Question: I'm using <URL> to display charts.
I need to display the numbers within the bar, it works. Unfortunately I've no idea how to style the numbers and cannot find anything in the Docs or via Google.
I'd like to use something like (apparently not possible):
'''
bars: {
numbers: {
numberFormatter: function(v, bar) {
return '<div class="pimp-my-number-class">'+ v +'</div>';
}
}
}
'''

Does anyone have an idea, how to fix this problem?
Thank's in advance!
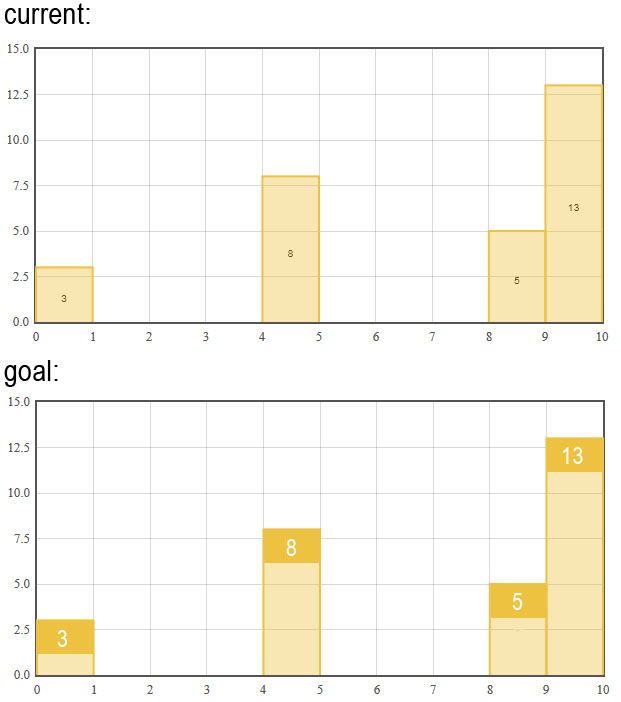
Answer: One of the nicest things about 'flot' is that it provides the basics and then gets out of your way. <URL> It's short and sweet and you have complete control over appearance.
'''
$(function() {
dsHook = function(plot, canvascontext, series){
for (var i = 0; i < series.data.length; i++){ // loop the series
var offset = plot.offset(); // offset of canvas to body
var dP = series.data[i]; // our data point
var pos = plot.p2c({x: dP[0], y: dP[1]}); // position of point
var barWidth = plot.p2c({x: dP[0]+series.bars.barWidth, y: dP[1]}).left - pos.left; // calc width of bar
pos.left += offset.left; pos.top += offset.top; //adjust position for offset
var aDiv = $('<div></div>').css({'width':barWidth, 'background-color':'green','color':'white','text-align':'center','position':'absolute','left': pos.left,'top':pos.top}).text(dP[1]).appendTo("body"); // add an absolute div with the number
}
}
var d2 = [[0, 3], [4, 8], [8, 5], [9, 13]];
somePlot = $.plot("#placeholder", [{
data: d2,
bars: { show: true }
}],
{ hooks: { drawSeries: [dsHook] } }
);
});
'''